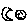
Label: moon